Question: I have a very specific problem. I have a kendo window that has a left tabstrip navigation and inside each tab there is a form wizard. The form is using bootstrap to columnize each form input.
I am using 'col-xs-6' which should put two forms inline with each other but they are not. I have tried to place a container-fluid div from this solution <URL> have also tried to resize the width of the window but the two forms still collapse on each other.
The only solution to this is if I change the cols to 'col-xs-5' but if 'xs' is to never collapse, and col-xs-6 is supposed to take 50% of the divs width, then why is it stacking? I appreciate the help!
Desired solution image:

Here is my code:
'''
<div class="container-fluid">
<form id="general-info" method="POST" action="#">
<fieldset>
<legend>General Information</legend>
<div class="form-group">
<div class="row">
<div class="col-xs-6">
<label for="company-name">Company Name *</label>
<input class="form-control required" id="company-name" name="#" type="text" />
</div>
<div class="col-xs-6">
<label for="client-id">ClientId *</label>
<input class="form-control required" id="client-id" name="#" type="text" />
</div>
</div>
</div>
<div class="form-group">
<div class="row">
<div class="col-xs-6">
<label for="account-manager">Account Manager</label>
<input class="form-control" id="account-manager" name="#" type="text" />
</div>
<div class="col-xs-6">
<label for="manager-email">Account Manager Email</label>
<input class="form-control" id="manager-email" name="#" type="text" />
</div>
</div>
</div>
</fieldset>
<fieldset>
<legend>Client Information</legend>
<div class="form-group">
<div class="row">
<div class="col-xs-3">
<img id="image" src="#" height="100" width="200" />
</div>
<div class="col-xs-6">
<p>Select a logo to upload</p>
<p class="text-muted">Valid File Types: jpg, jpeg, png, bmp, gif</p>
<input type="file" class="form-control-file required" id="photos" onchange="readURL(this);" />
</div>
<div class="col-xs-6 client-domain">
<label for="domain-prefix">Domain Prefix *</label>
<input class="form-control required" id="domain-prefix" name="#" type="text" />
</div>
</div>
</div>
</fieldset>
<hr>
<fieldset>
<div class='modal-buttons'>
<div style='float: left;'>
<button class="save-button">Save</button>
<button class="close-button">Close</button>
</div>
<div style='float: right;'>
<button class="next-button">Next</button>
</div>
</div>
</fieldset>
</form>
</div>
'''
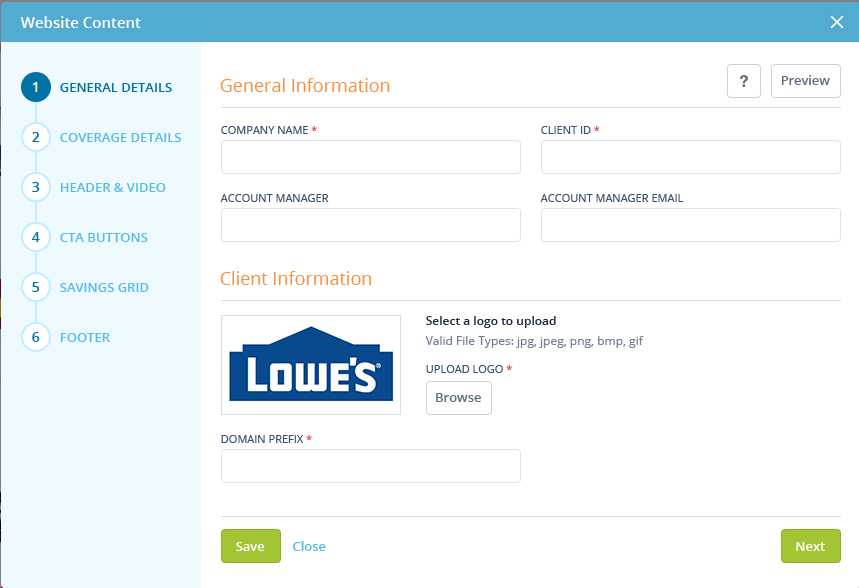
Answer: I found the solution to the problem in Kendo's documentation, <URL>. I know there may be some people who will run into this problem in the future. I hope this answer finds them well.
Basically, Kendo UI uses the default content-box box model while boostrap uses the non-default border-box model and applies it to all elements on the page, including unrelated ones, in which this case, Kendo Windows. To override Bootstrap's CSS, you can apply content-box box model to all elements like so:
'''
*, :before, :after
{
-webkit-box-sizing: content-box;
-moz-box-sizing: content-box;
box-sizing: content-box;
}
'''
and then use border-box model only to Bootstrap elements which needs it:
'''
.form-control,
.container,
.container-fluid,
.row,
.col-xs-1, .col-sm-1, .col-md-1, .col-lg-1,
.col-xs-2, .col-sm-2, .col-md-2, .col-lg-2,
.col-xs-3, .col-sm-3, .col-md-3, .col-lg-3,
.col-xs-4, .col-sm-4, .col-md-4, .col-lg-4,
.col-xs-5, .col-sm-5, .col-md-5, .col-lg-5,
.col-xs-6, .col-sm-6, .col-md-6, .col-lg-6,
.col-xs-7, .col-sm-7, .col-md-7, .col-lg-7,
.col-xs-8, .col-sm-8, .col-md-8, .col-lg-8,
.col-xs-9, .col-sm-9, .col-md-9, .col-lg-9,
.col-xs-10, .col-sm-10, .col-md-10, .col-lg-10,
.col-xs-11, .col-sm-11, .col-md-11, .col-lg-11,
.col-xs-12, .col-sm-12, .col-md-12, .col-lg-12
{
-webkit-box-sizing: border-box;
-moz-box-sizing: border-box;
box-sizing: border-box;
}
'''
I hope this helps. Happy coding!